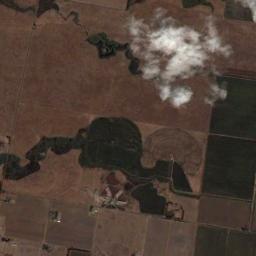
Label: cloud